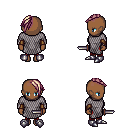
a pixel art fantasy rpg character, female body template, human, dark skin, chain mail, red pants, white blonde long mohawk hairstyle, leather bracers, metal boots, dagger, four views (front, back, left, right), 2x2 character sprite sheet, small pixel art, hard edges, no anti-aliasing